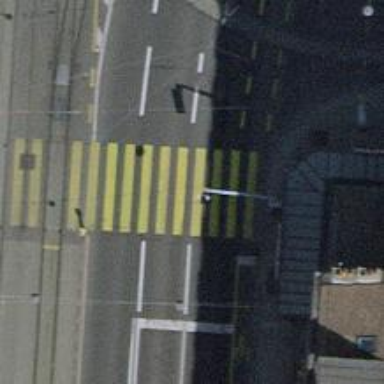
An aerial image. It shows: Crossing with traffic signals.